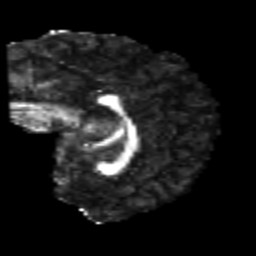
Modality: FA
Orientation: sagittal
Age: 22
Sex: male
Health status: healthy
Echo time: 0.074 s